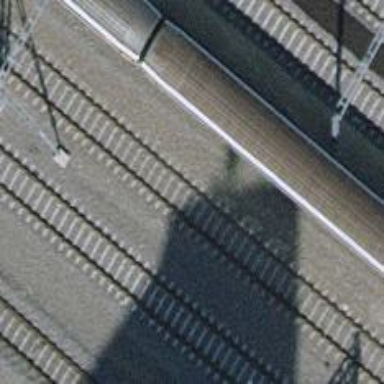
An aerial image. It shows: Rail siding with electrified contact lines.